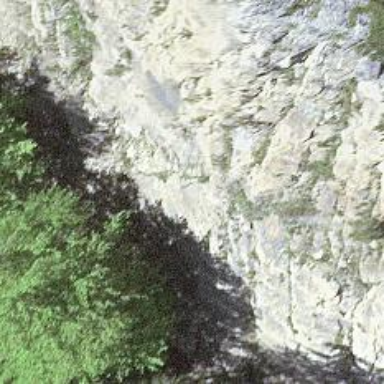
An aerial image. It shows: Natural cliff.